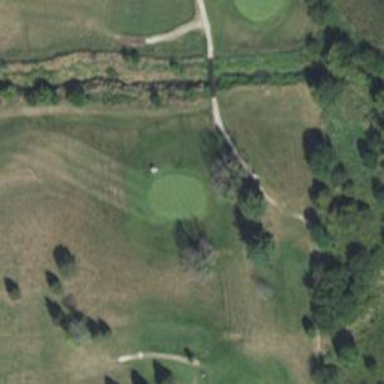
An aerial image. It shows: View of golf hole.